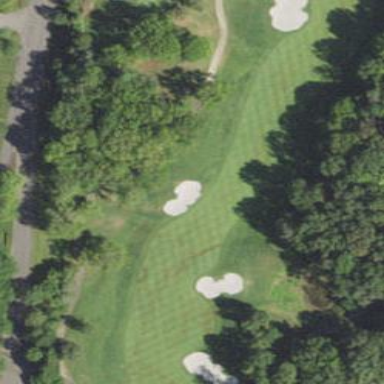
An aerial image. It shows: Grassy area designated as golf fairway.